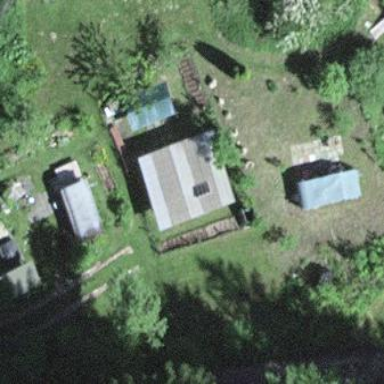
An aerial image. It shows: Cabin is depicted in the image.